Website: walmart
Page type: account-selection
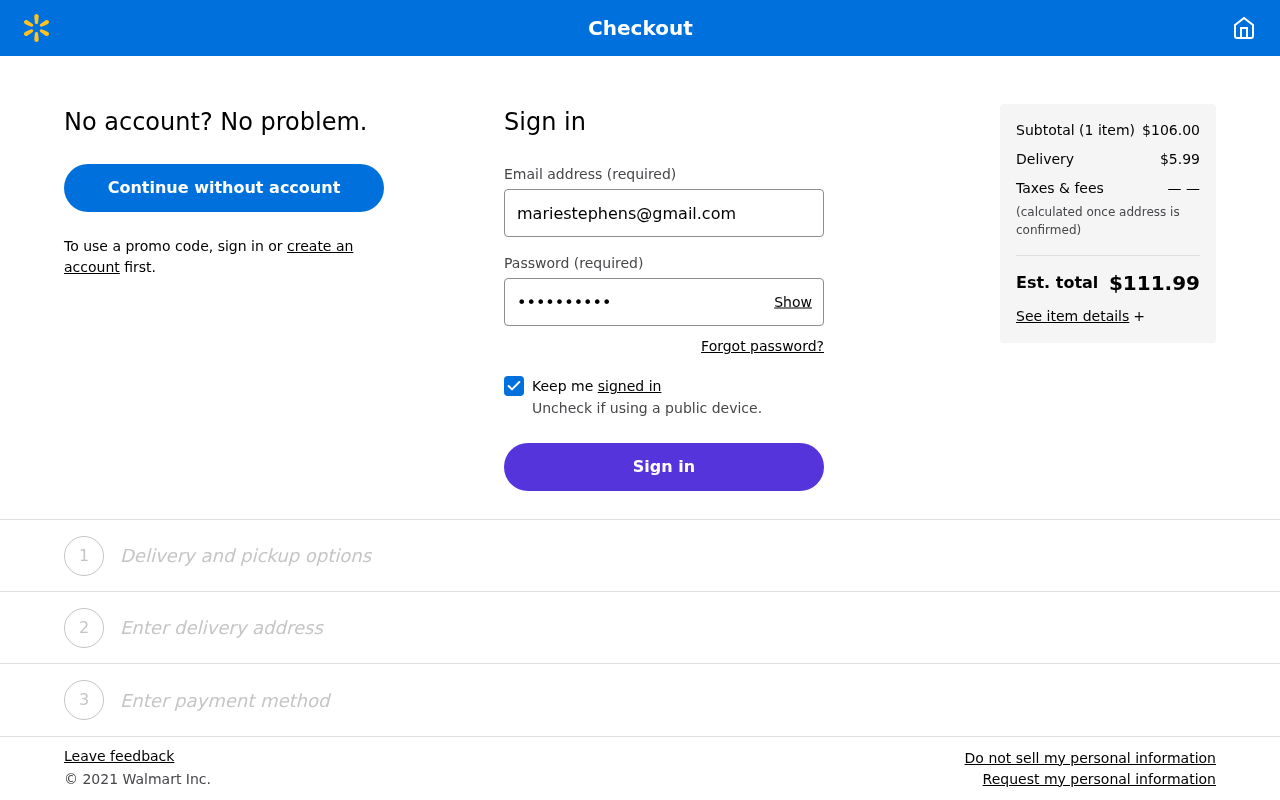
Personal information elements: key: PII_EMAIL
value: mariestephens@gmail.com
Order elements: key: ORDER_NUM_ITEMS
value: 1
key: ORDER_SUBTOTAL
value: $106.00
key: ORDER_SHIPPING_COST
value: $5.99
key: ORDER_TOTAL
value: $111.99